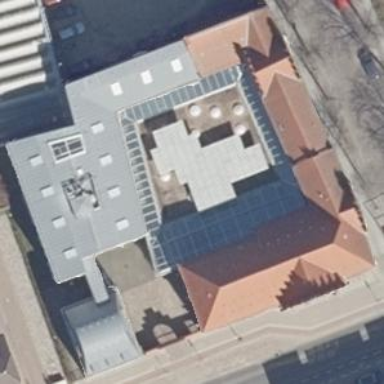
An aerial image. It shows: Civic building that serves as courthouse.